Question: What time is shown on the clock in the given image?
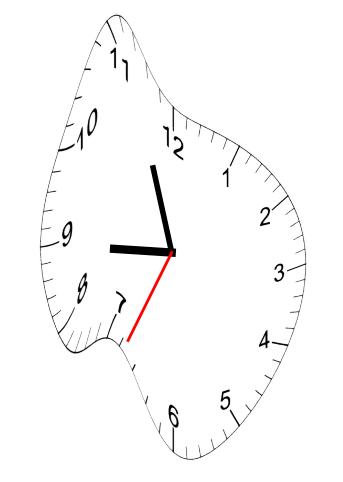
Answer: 08:56:34